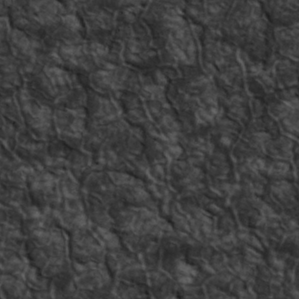
Label: non_frost